Field crop: tomato
Growth stage: 1
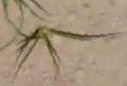
Species: cyperus